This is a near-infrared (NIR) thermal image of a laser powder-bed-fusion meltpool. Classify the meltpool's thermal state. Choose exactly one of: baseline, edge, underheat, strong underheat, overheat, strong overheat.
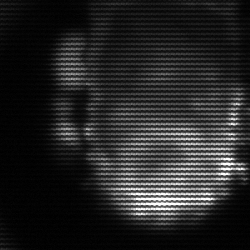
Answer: baseline